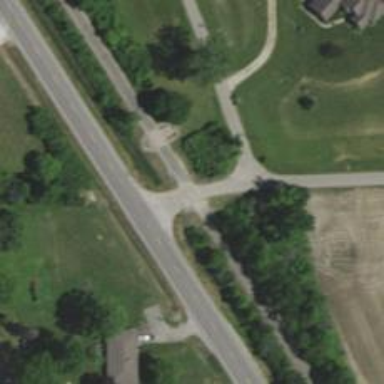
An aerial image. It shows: Unmarked crossing on the road.